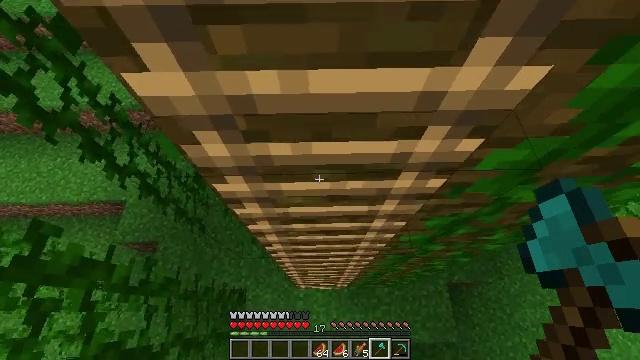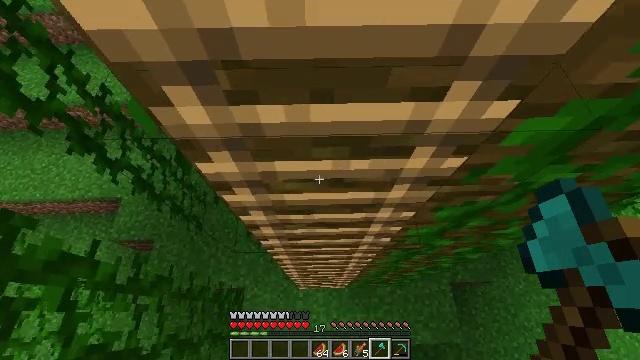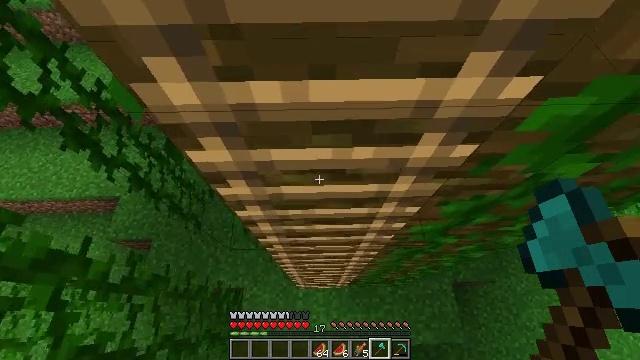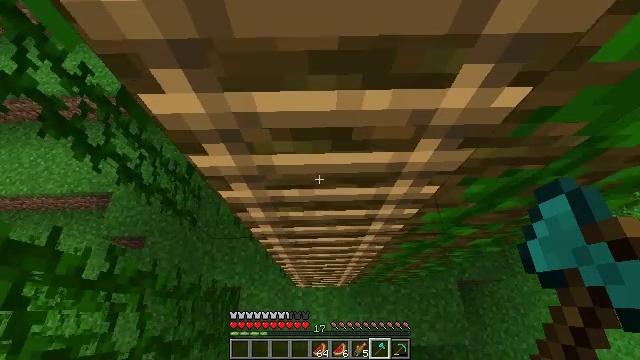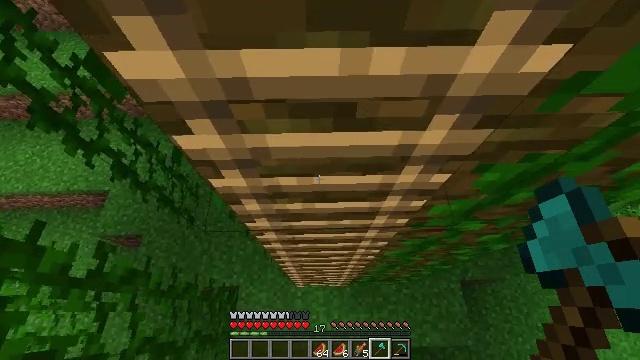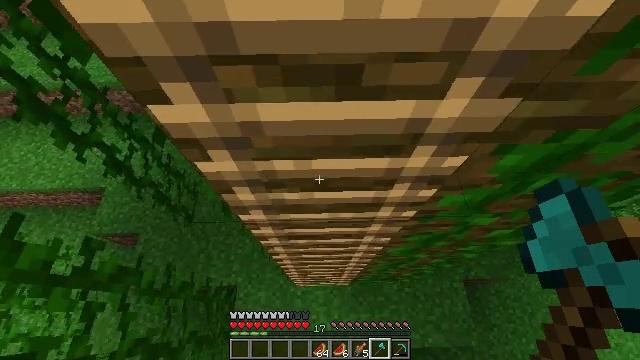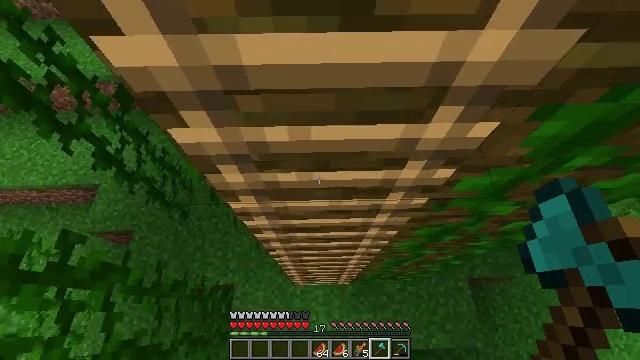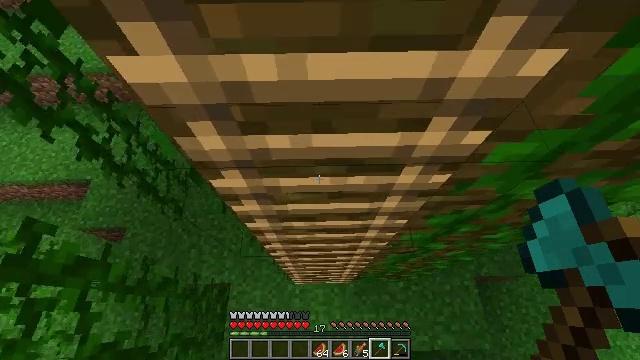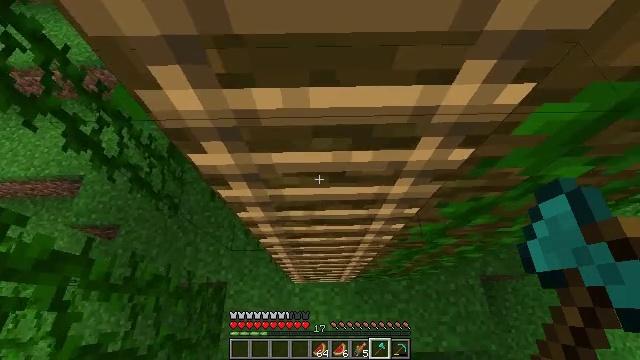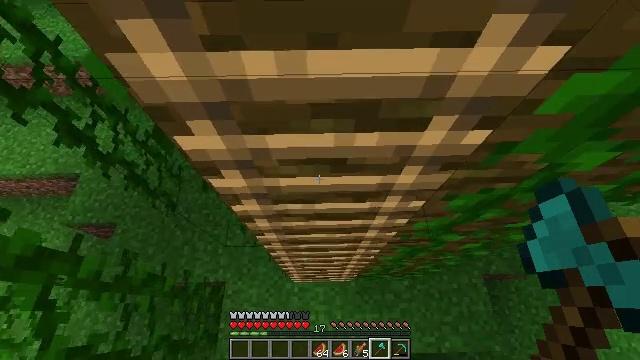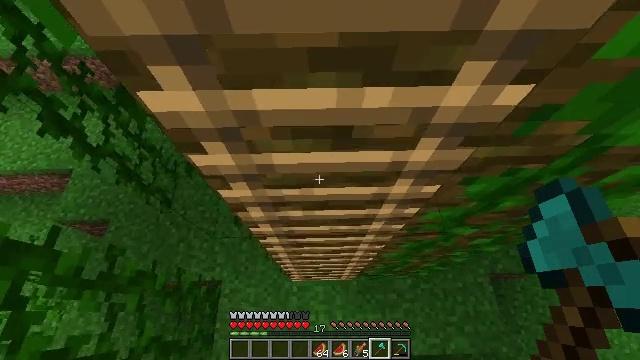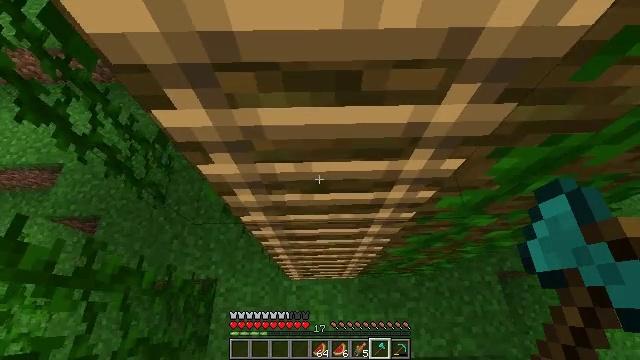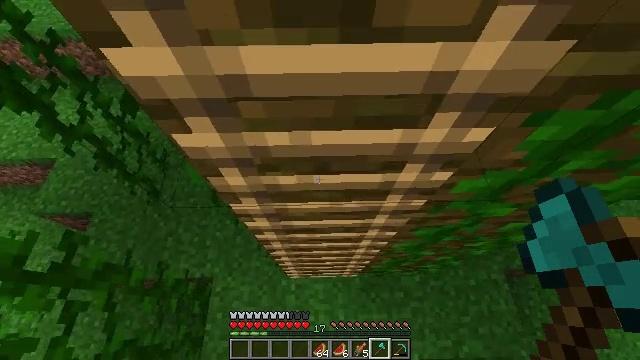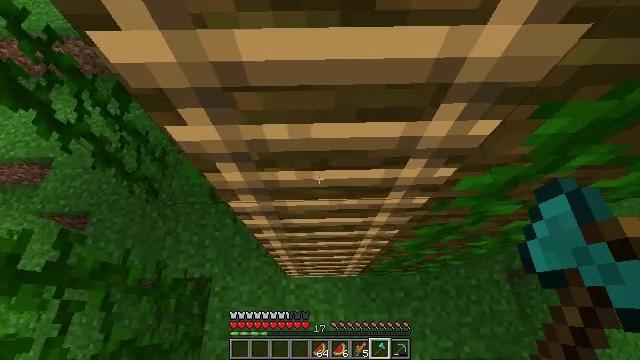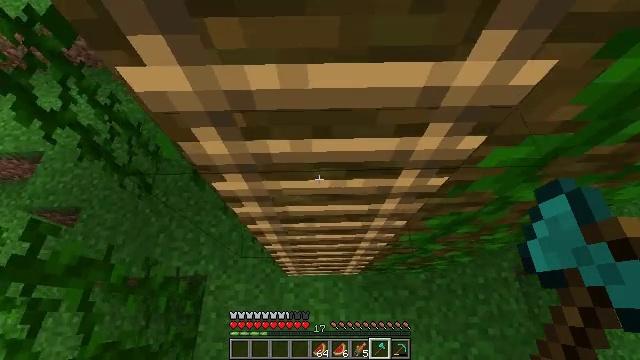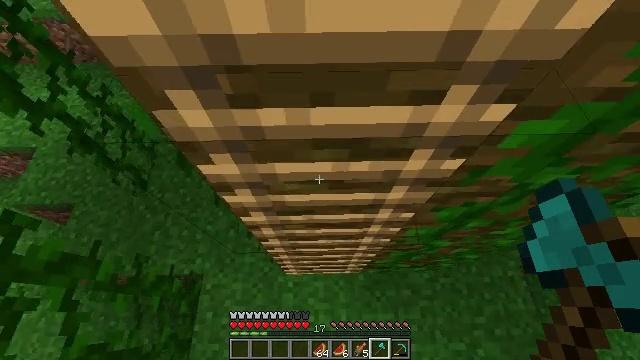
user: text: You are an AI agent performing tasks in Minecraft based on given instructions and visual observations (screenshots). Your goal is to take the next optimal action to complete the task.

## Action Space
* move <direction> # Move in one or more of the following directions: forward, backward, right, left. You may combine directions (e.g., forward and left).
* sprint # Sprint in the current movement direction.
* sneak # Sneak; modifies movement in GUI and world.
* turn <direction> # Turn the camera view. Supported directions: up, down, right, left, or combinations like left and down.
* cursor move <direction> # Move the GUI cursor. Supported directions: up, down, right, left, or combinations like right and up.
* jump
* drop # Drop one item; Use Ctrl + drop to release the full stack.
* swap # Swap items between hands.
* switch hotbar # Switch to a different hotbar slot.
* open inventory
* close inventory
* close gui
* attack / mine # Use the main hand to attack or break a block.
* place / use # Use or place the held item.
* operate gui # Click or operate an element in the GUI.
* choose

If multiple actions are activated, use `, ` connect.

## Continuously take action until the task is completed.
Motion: motion action
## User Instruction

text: Attack the jungle leaves to remove it.
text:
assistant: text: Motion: no_op
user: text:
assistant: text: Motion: no_op
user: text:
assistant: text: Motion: no_op
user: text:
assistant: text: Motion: no_op
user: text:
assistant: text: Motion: no_op
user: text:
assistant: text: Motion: no_op
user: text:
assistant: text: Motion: no_op
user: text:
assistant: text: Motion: no_op
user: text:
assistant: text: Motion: no_op
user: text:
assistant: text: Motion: no_op
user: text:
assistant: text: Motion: no_op
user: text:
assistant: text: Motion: no_op
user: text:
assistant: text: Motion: no_op
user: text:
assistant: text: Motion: no_op
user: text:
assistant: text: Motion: no_op
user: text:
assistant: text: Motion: no_op
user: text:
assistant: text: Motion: no_op
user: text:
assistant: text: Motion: no_op
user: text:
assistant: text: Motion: no_op
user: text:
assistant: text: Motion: no_op
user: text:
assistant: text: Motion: no_op
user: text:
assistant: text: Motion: no_op
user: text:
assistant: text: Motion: no_op
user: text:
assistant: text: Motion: no_op
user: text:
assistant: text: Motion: no_op
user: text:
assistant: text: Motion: no_op
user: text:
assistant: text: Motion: no_op
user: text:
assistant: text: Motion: no_op
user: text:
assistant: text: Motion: no_op
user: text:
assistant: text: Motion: no_op